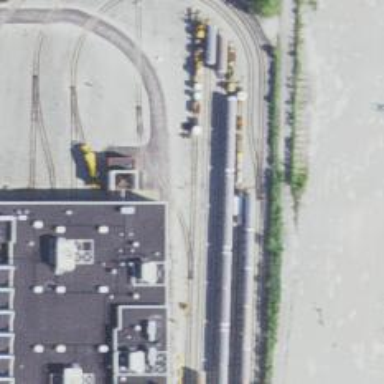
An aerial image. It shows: Electrified rail passing through service yard.